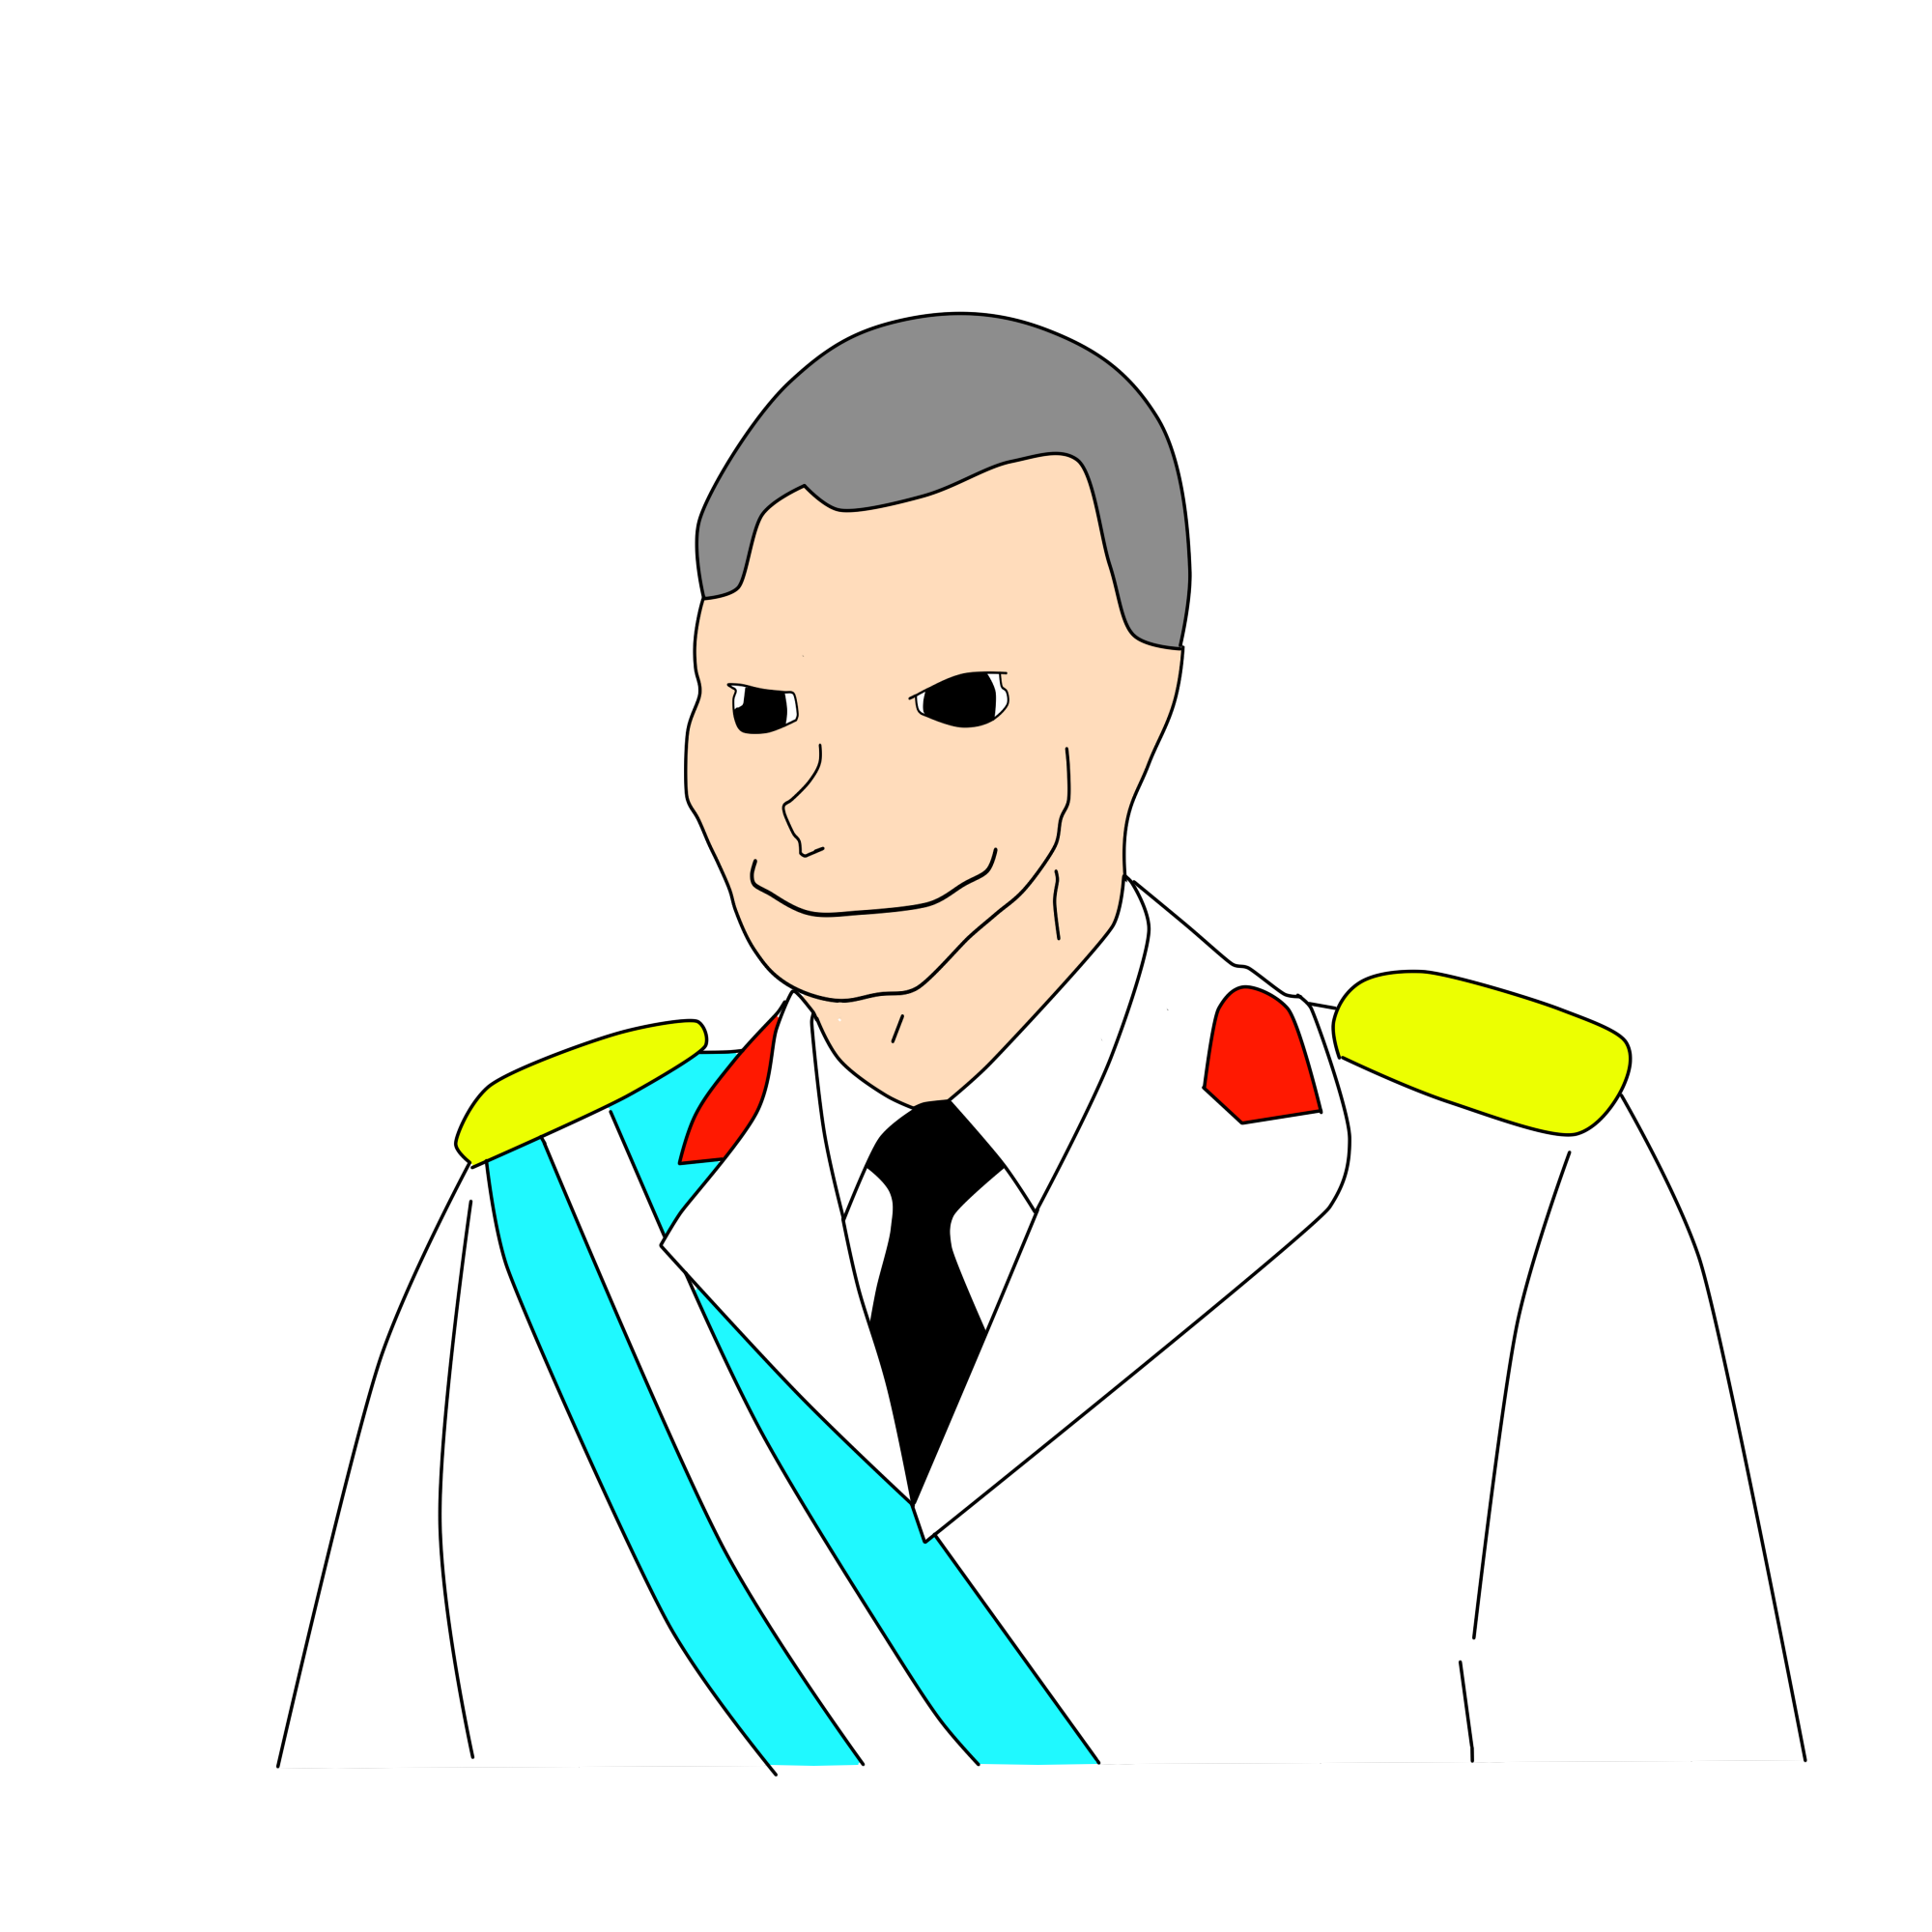
Label: 5_Oomer